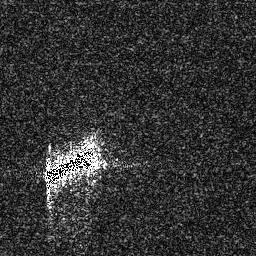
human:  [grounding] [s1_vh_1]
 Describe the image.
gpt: In the satellite image, there is  <ref>1 large ship </ref> <box>[[16, 55, 37, 72, 0]]</box> located at left.